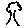
Label: tree